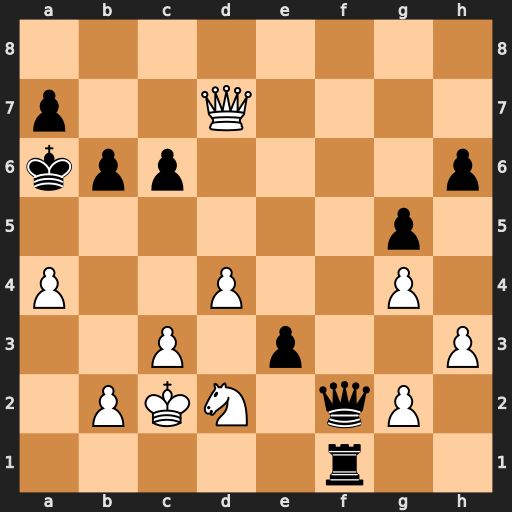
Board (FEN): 8/p2Q4/kpp4p/6p1/P2P2P1/2P1p2P/1PKN1qP1/5r2
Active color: w
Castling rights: -
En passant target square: -
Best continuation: Qc8+ Ka5 b4+ Kxa4 Qa6#